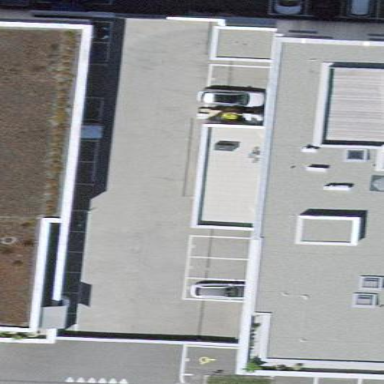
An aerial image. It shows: View of roof of building.